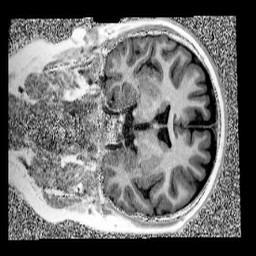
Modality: UNIT1
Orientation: coronal
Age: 11
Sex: male
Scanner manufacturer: siemens
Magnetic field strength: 3 T
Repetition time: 4 s
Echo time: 0.00299 s